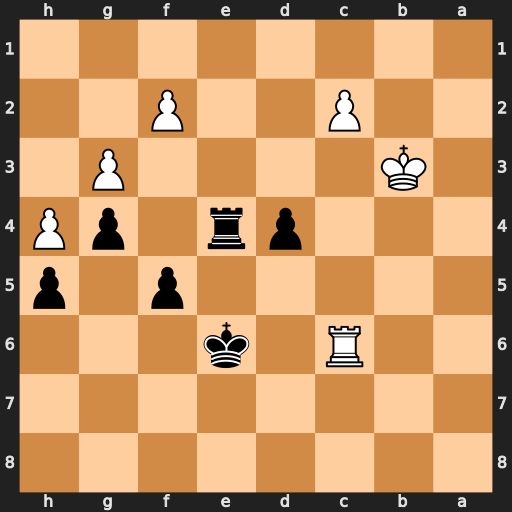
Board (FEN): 8/8/2R1k3/5p1p/3pr1pP/1K4P1/2P2P2/8
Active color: b
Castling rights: -
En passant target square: -
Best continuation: Kd5 Rf6 Re5 Rf8 Ke4